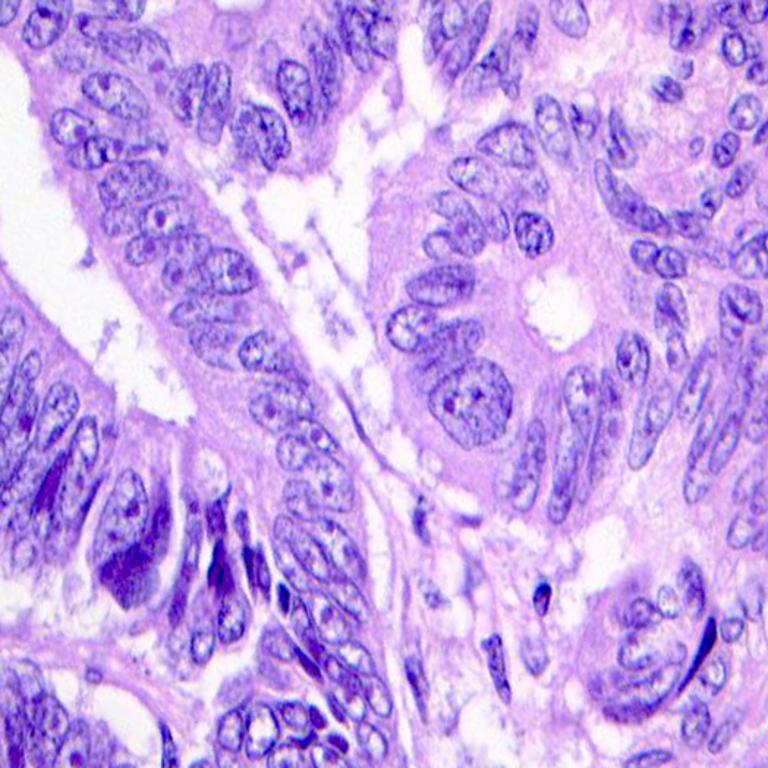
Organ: colon
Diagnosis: adenocarcinomas